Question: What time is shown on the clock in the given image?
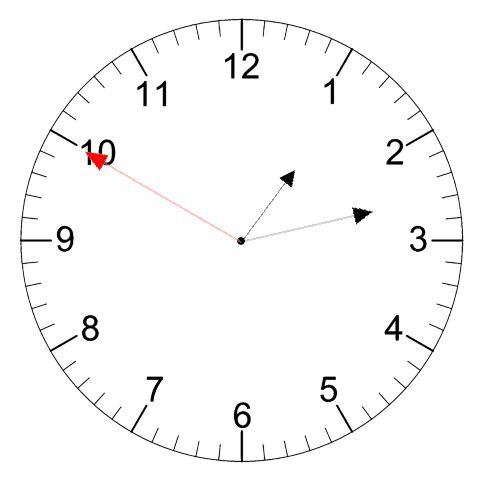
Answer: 01:12:50